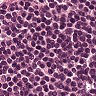
Metastatic tissue present: no